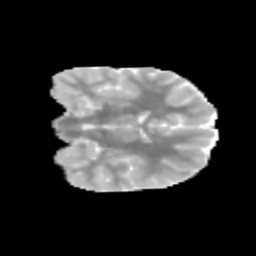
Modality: MD
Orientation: coronal
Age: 13
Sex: male
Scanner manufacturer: siemens
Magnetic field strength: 3 T
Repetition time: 3.8 s
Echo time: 0.07 s